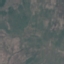
Land use / land cover class: HerbaceousVegetation